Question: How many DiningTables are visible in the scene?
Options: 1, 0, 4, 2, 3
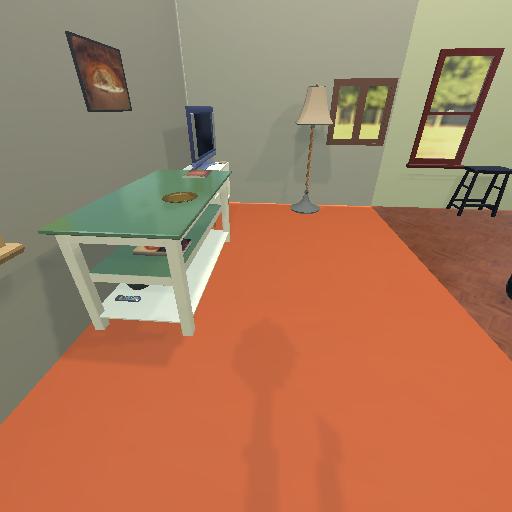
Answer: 1